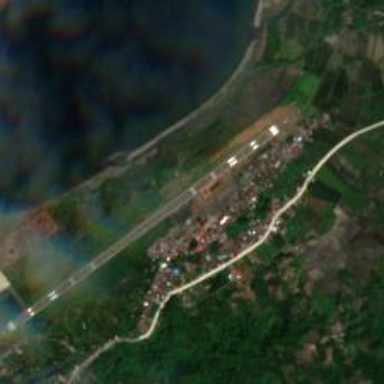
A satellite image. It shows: View of runway in airport.